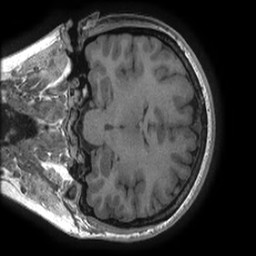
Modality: T1w
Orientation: coronal